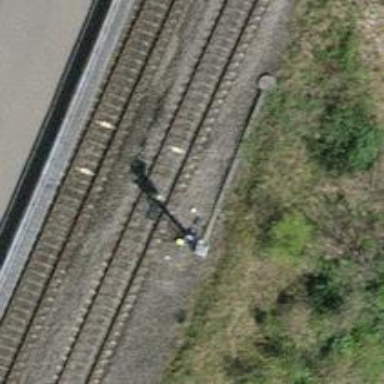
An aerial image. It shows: Railway signal.